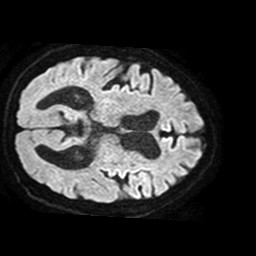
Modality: TRACE
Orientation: axial
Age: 67
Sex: male
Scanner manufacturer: philips
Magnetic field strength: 1.5 T
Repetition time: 3.646 s
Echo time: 0.09255 s